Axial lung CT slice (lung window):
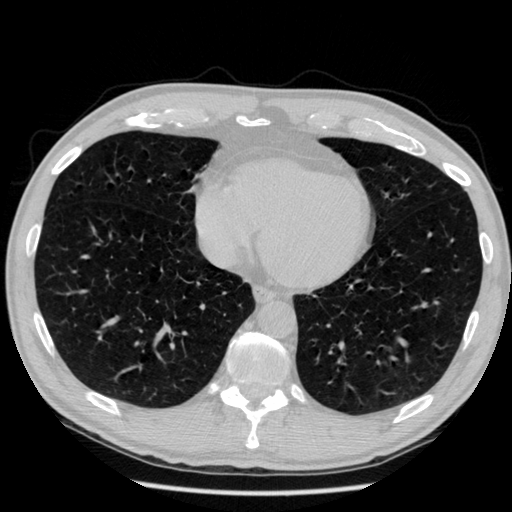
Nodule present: no